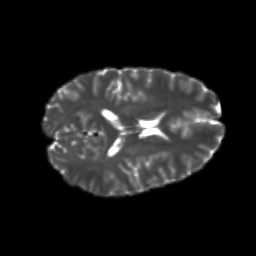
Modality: T2w
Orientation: axial
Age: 23
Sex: male
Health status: healthy
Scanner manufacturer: philips
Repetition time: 7.386 s
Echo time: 0.08599 s